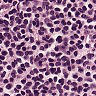
Metastatic tissue present: no